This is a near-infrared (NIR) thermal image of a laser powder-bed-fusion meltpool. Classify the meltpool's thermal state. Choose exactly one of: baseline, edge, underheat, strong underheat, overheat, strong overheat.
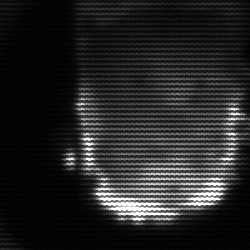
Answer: baseline